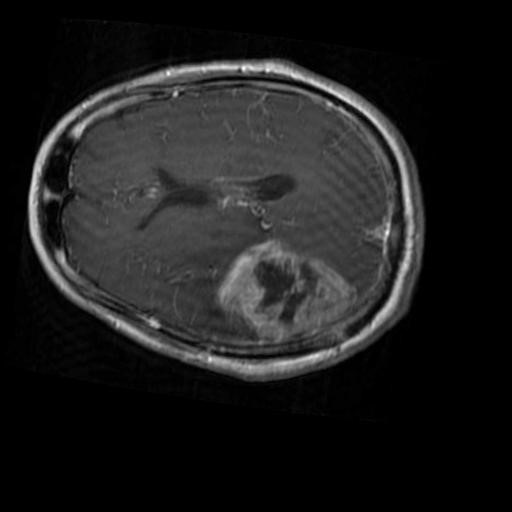
Label: brain_glioma